Question:
I want to get the span value (Salary vs age) but so far I'm stuck at the td part. I wrote
'$x("//tr/td[@class='row1']")' but it didn't select the 3rd td
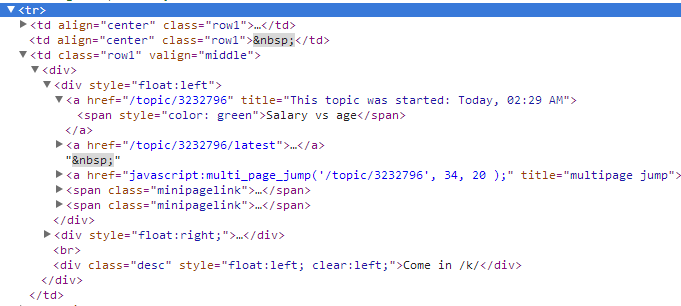
Answer: the xpath should be
'''
//tr/td[@class='row1'][3]//span[1]
'''